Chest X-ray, PA view. Patient: 77 years old, sex M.
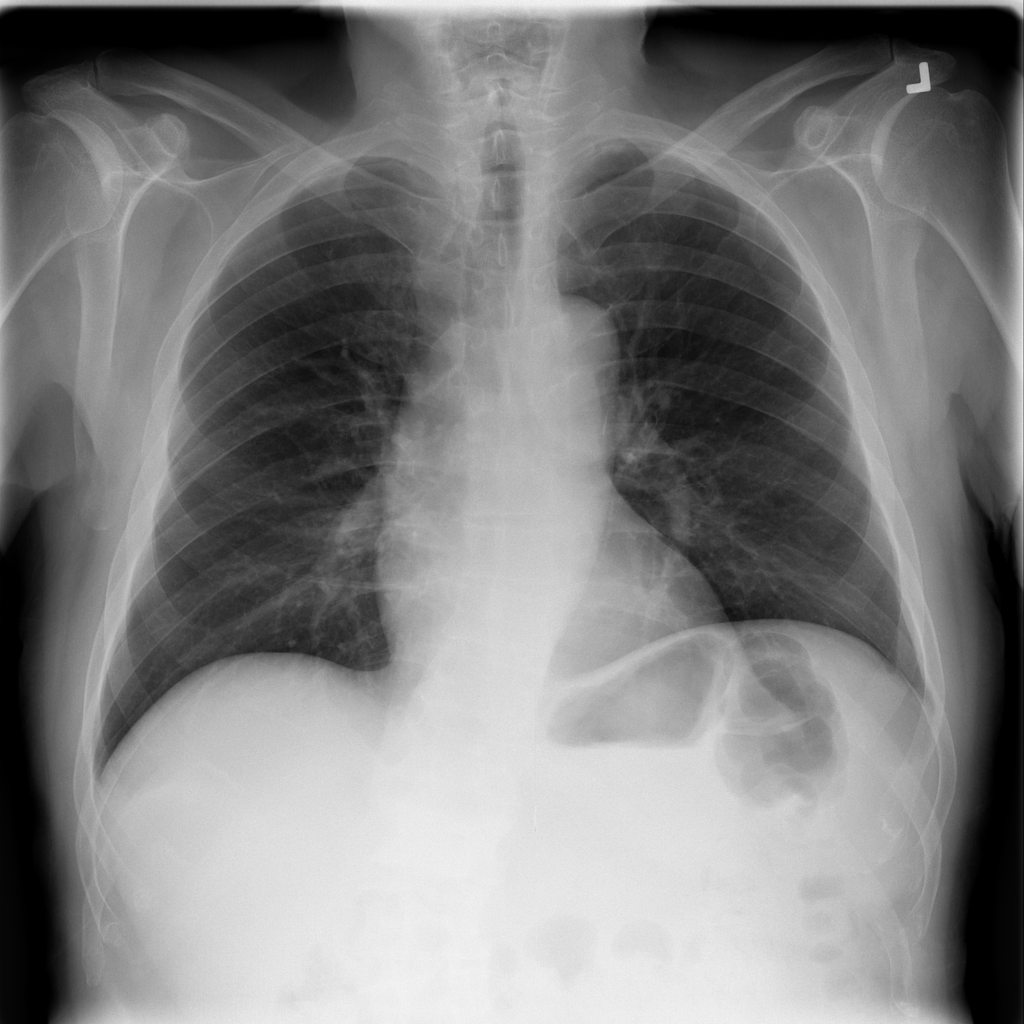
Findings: No Finding